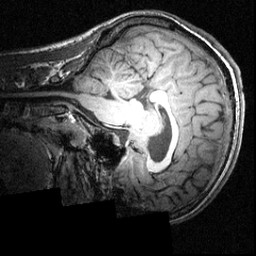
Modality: T1w
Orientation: sagittal
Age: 19
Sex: male
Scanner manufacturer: siemens
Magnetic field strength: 3.951 T
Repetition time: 1.5 s
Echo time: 0.00335 s